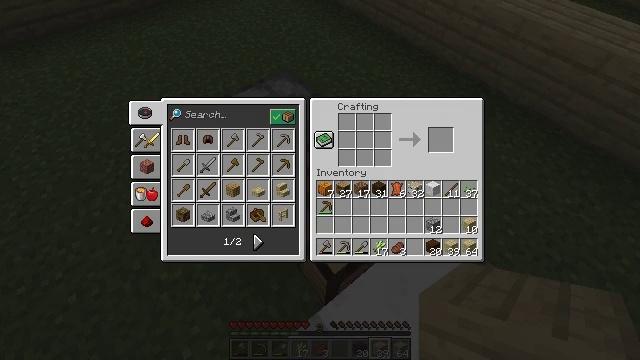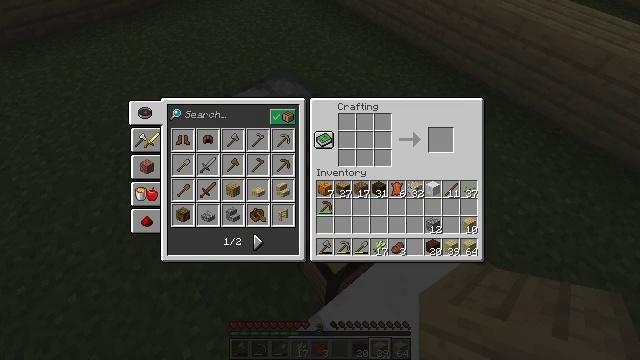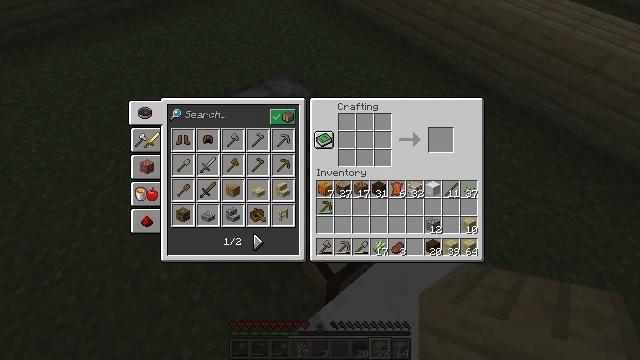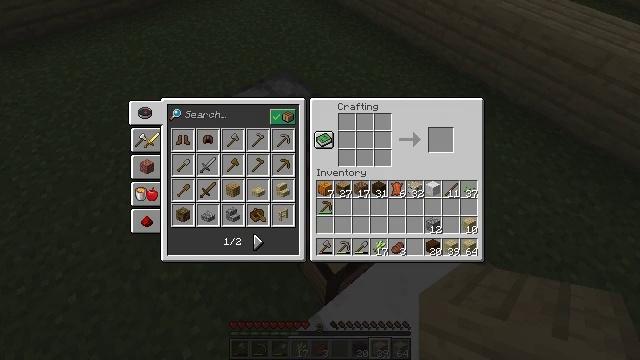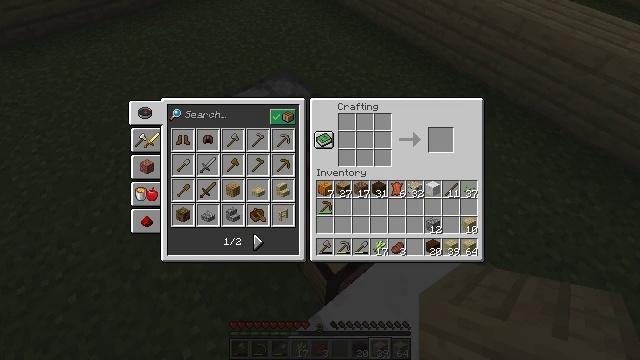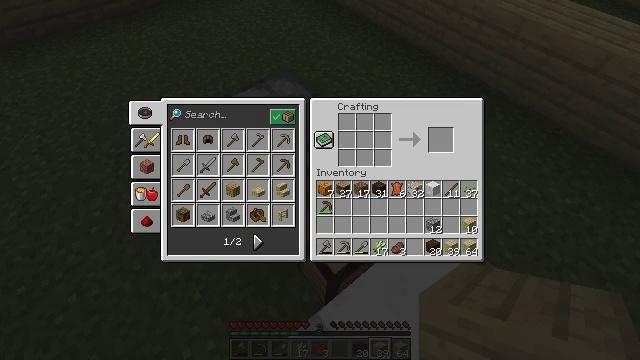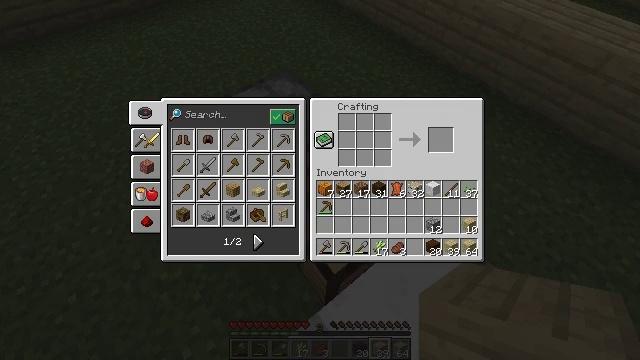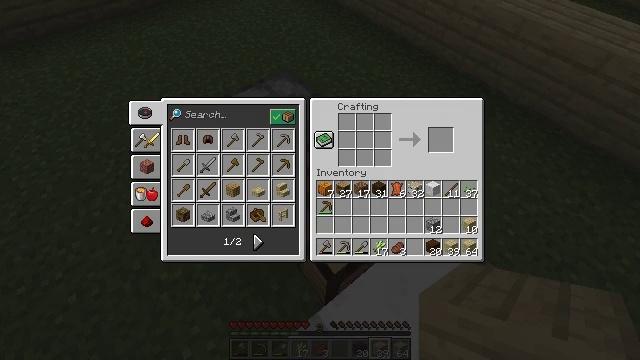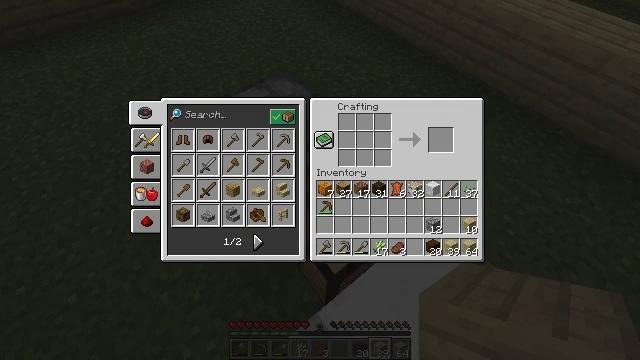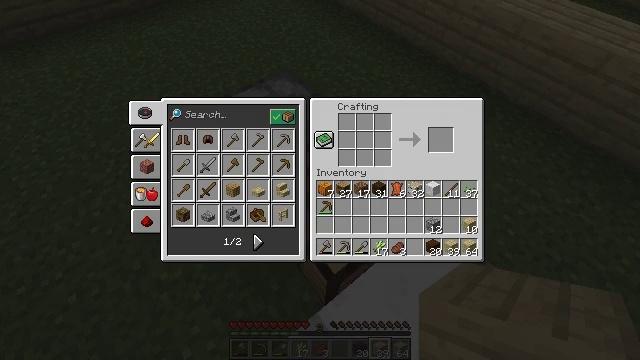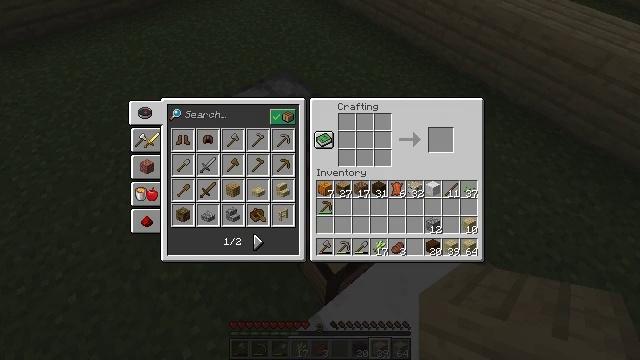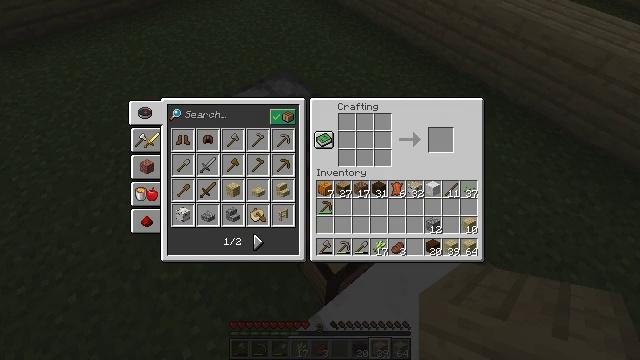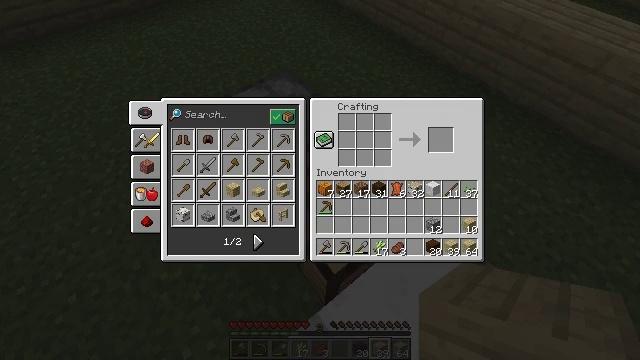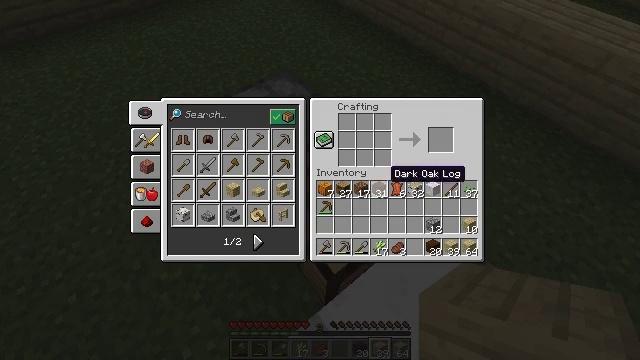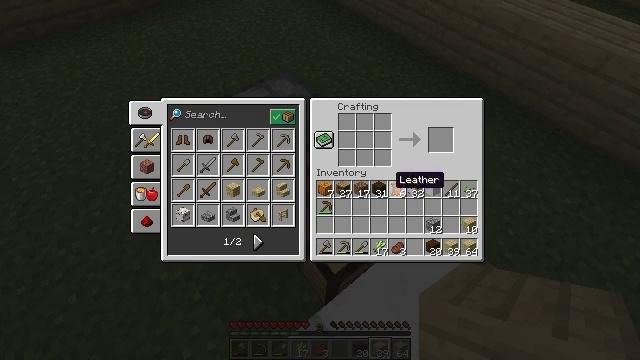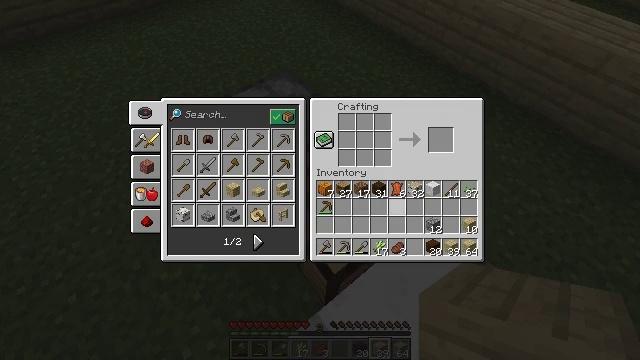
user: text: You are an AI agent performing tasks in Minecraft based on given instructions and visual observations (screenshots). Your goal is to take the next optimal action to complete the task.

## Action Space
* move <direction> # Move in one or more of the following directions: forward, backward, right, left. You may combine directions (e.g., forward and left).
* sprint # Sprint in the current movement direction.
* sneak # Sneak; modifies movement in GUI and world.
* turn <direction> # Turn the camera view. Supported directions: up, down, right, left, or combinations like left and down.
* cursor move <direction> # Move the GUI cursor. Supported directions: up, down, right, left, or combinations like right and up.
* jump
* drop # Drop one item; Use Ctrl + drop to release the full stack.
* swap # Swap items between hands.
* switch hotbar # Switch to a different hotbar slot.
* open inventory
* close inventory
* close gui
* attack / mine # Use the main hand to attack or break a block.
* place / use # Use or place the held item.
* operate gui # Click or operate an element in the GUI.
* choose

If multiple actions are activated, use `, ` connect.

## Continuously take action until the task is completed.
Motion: motion action
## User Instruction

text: Use dark oak planks to make a dark oak slab in the crafting table.
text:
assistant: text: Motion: no_op
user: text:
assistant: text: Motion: no_op
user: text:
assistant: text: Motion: no_op
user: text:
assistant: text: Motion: no_op
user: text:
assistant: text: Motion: no_op
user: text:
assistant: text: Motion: no_op
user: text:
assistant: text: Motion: no_op
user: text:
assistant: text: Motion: no_op
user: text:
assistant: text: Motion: no_op
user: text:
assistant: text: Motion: no_op
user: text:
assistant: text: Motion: no_op
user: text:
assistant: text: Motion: cursor move left
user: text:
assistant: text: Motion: no_op
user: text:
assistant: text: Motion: no_op
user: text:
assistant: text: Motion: cursor move right and down
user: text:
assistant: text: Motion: cursor move right and down
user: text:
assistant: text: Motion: cursor move right
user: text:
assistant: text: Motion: no_op
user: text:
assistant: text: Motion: no_op
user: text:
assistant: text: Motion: cursor move down
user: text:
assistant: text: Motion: no_op
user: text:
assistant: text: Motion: no_op
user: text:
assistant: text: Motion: no_op
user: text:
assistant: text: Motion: no_op
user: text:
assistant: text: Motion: no_op
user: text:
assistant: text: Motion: no_op
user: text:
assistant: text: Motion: no_op
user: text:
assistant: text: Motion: operate gui
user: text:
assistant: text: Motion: operate gui
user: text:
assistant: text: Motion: operate gui